Question: In the following ERD

'assessment' represents a test completed by a user. Each assessment consists of a number of items, and 'level' indicates their score on each.
I need to calculate the difference between the user's average score on their earliest and latest assessment, but I'm really struggling.
I can get the average score for each assessments with
'''
SELECT a.user_id,
a.date_created,
avg(ai.level)
FROM assessment a
JOIN assessment_item ai ON a.id = ai.assessment_id
GROUP BY a.user_id, a.date_created
ORDER BY 1;
'''
This query returns data such as
'''
user_id, date_created, avg_score
10, "2015-07-13 18:09:59", 3.0000
11, "2015-07-13 18:09:59", 3.0000
13, "2015-07-13 18:26:00", 2.0000
13, "2015-07-13 18:27:28", 6.0000
13, "2015-07-13 19:04:58", 3.0000
'''
I could (programatically) iterate over the results returned by this query ignoring any "middle" assessments or results from users that have only completed one assessments, but I think there should be a way to improve the query such that the data it returns is closer to what I need.
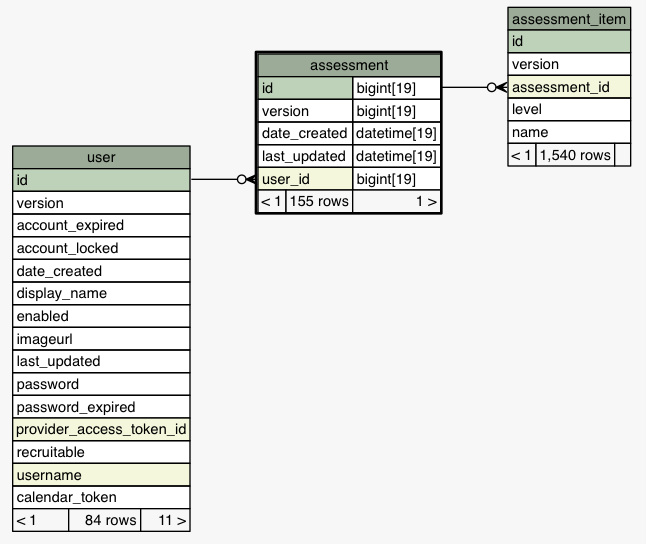
Answer: Probably the easiest way is to use the 'substring_index()'/'group_concat()' trick:
'''
SELECT user_id,
substring_index(group_concat(levavg order by date_created), ',', 1) as first_avg,
substring_index(group_concat(levavg order by date_created desc), ',', 1) as lasst_avg,
FROM (SELECT a.user_id, a.date_created, avg(ai.level) as levavg
FROM assessment a JOIN
assessment_item ai
ON a.id = ai.assessment_id
GROUP BY a.user_id, a.date_created
) ua
GROUP BY user_id
HAVING COUNT(*) > 1
ORDER BY 1;
'''